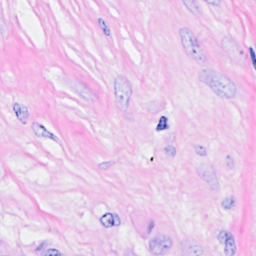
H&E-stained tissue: Breast